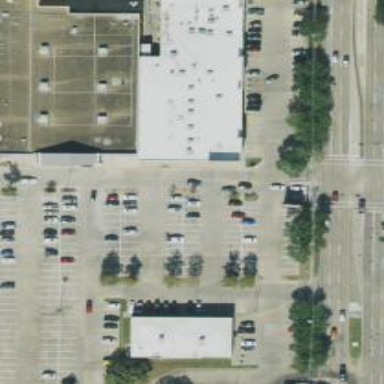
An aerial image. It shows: Parking space is available.